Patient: sex M, age 71
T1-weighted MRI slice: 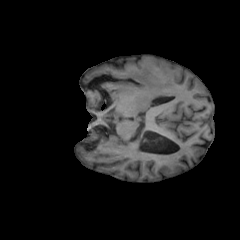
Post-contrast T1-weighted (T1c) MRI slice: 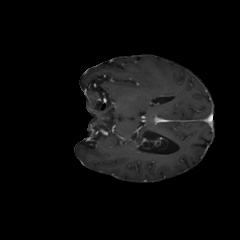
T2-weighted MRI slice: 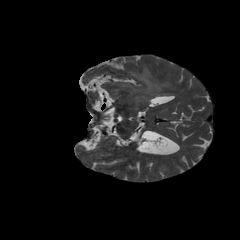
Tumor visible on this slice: yes
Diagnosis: Glioblastoma, IDH-wildtype
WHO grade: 4